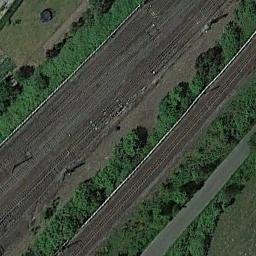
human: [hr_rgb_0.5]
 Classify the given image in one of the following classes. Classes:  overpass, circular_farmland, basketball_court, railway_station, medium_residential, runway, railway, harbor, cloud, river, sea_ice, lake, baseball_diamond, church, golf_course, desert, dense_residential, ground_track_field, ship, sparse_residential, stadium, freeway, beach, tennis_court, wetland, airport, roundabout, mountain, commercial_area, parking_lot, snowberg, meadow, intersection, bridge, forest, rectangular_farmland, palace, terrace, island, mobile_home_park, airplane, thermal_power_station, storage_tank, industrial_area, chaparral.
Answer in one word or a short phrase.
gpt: railway